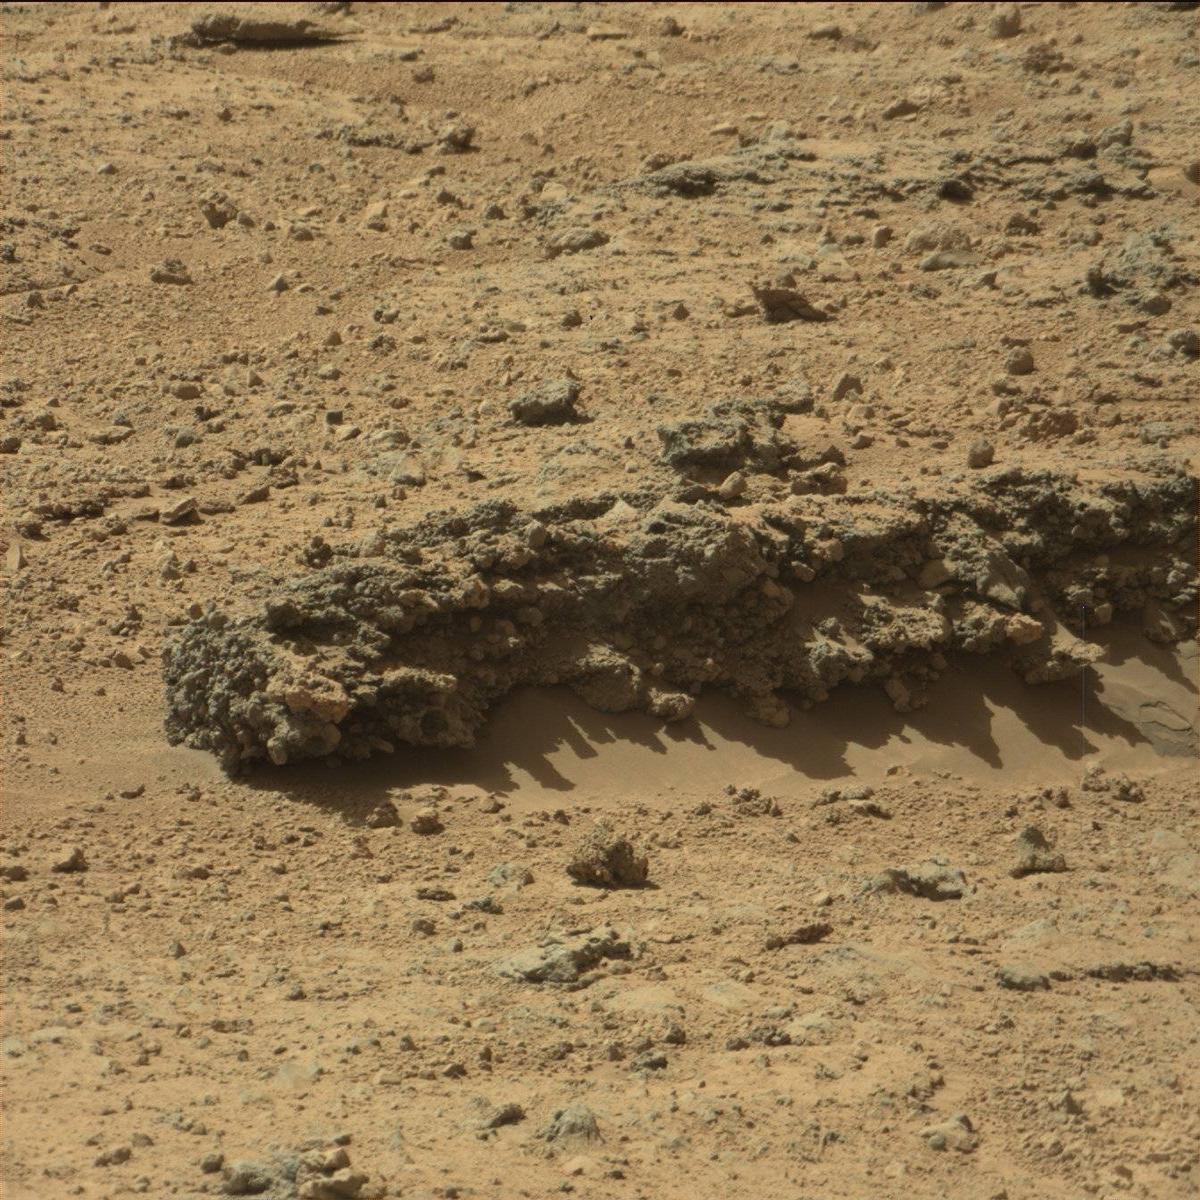
Terrain classes present: Bedrock, Sand / Soil